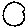
Label: circle